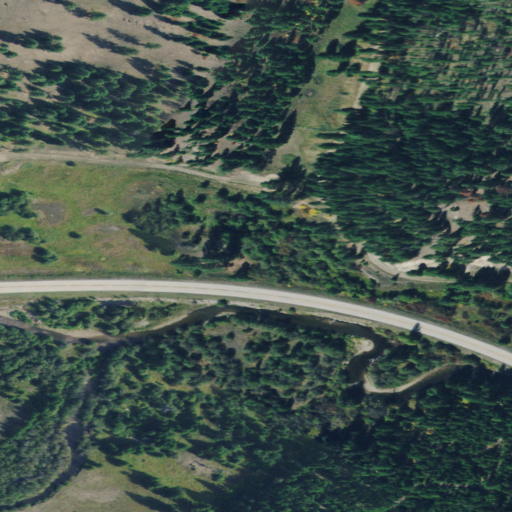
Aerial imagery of valley in Montana named Potato Gulch containing evergreen forest, shrub, herbaceous wetlands, low intensity development, and open development